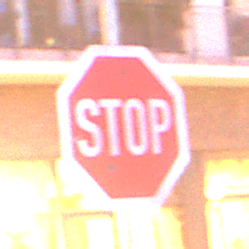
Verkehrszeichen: Stop
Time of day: Night
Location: Outdoor (Urban)
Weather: PartlyCloudy
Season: NotSpecified
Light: Artificial